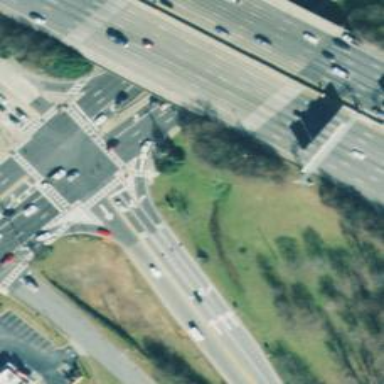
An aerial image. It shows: Footway with zebra crossing.